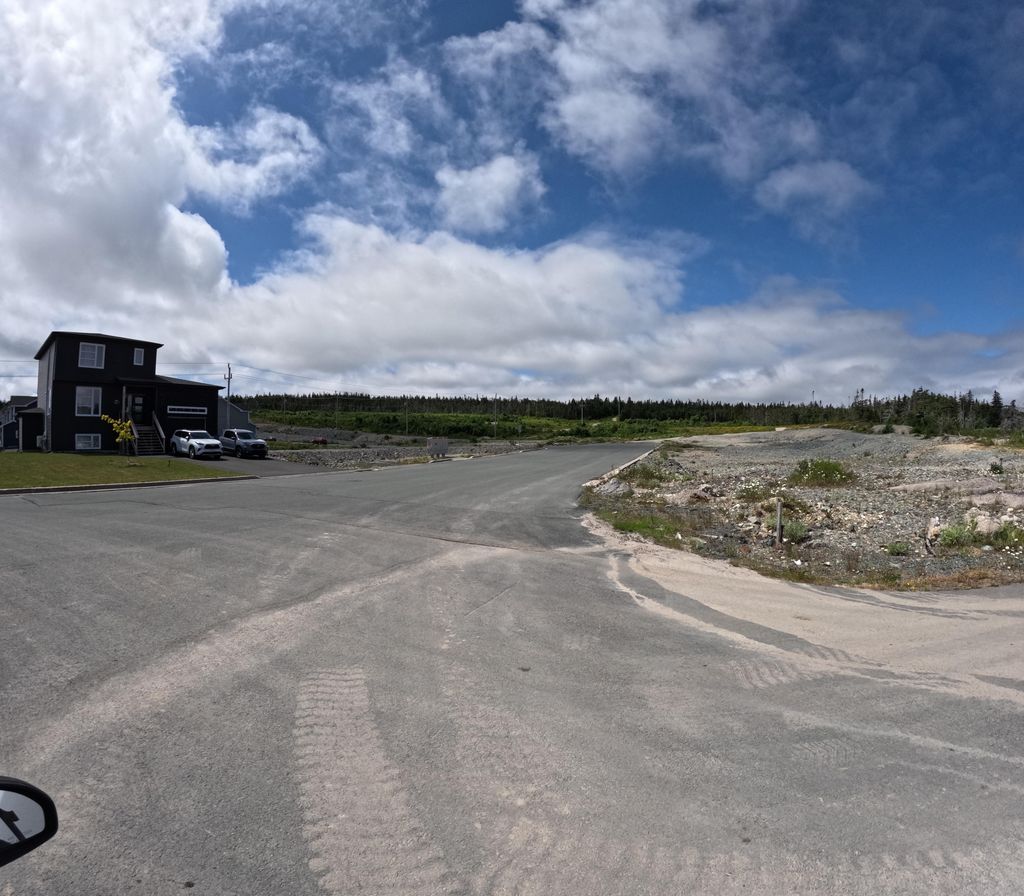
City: st_johns